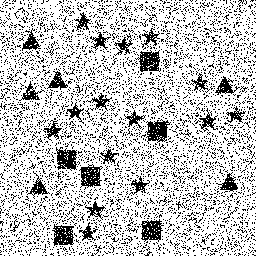
Squares: 6
Triangles: 6
Stars: 15
Total shapes: 27